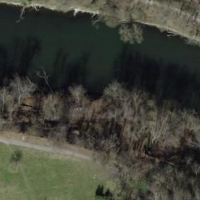
EUNIS habitat code: 15
Species observed at this site:
Lamium galeobdolon
Alcedo atthis